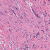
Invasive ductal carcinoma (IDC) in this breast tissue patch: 0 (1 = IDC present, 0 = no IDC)